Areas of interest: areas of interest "Home Appliance and Electronics Store"
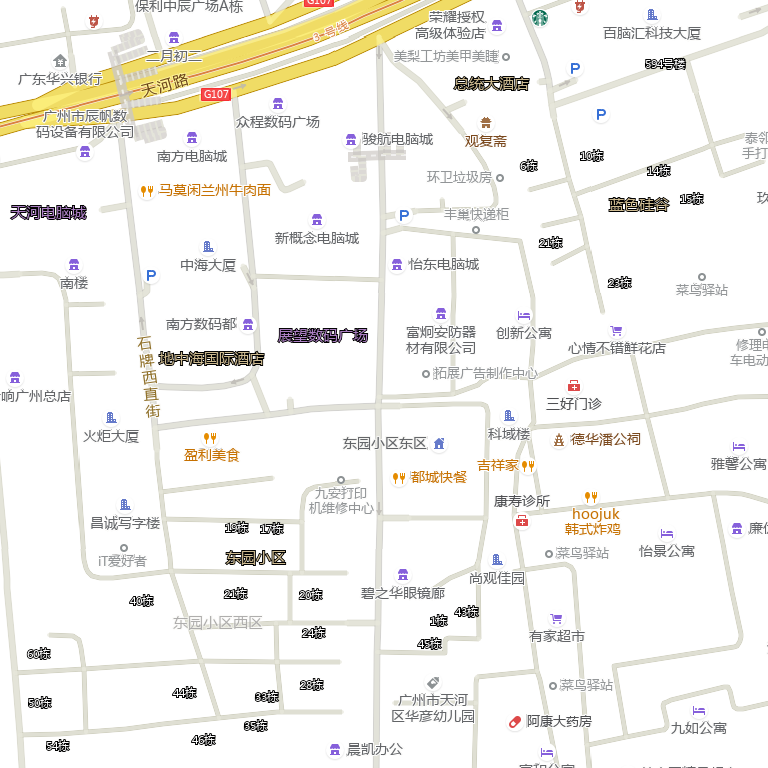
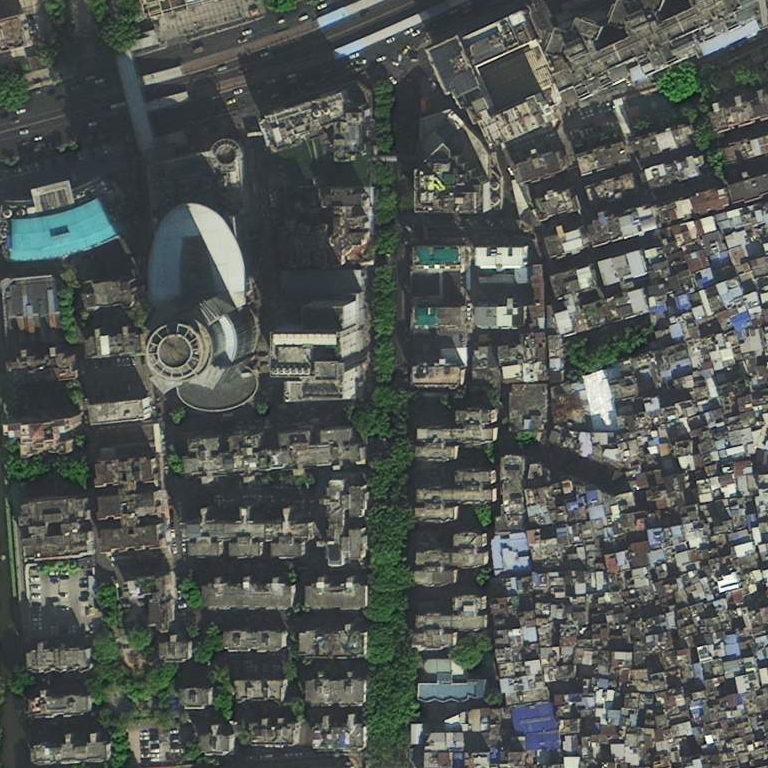